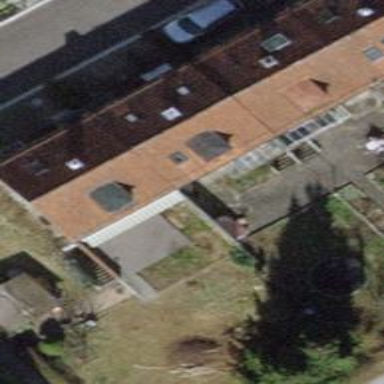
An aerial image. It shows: House with gabled roof made of tile. The roof is oriented across the building.